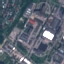
Land use / land cover: Industrial